Field crop: maize
Growth stage: 2
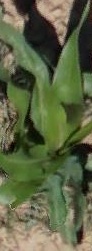
Species: maize